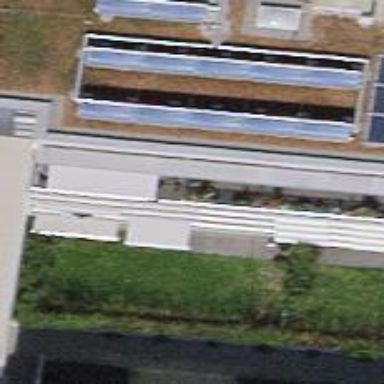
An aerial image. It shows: Solar power generator on the roof. It is solar thermal collector.